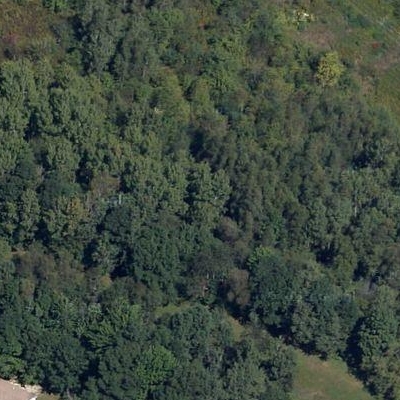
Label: eForest